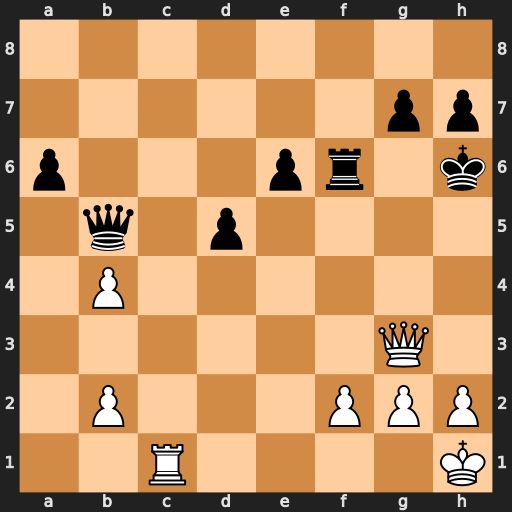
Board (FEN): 8/6pp/p3pr1k/1q1p4/1P6/6Q1/1P3PPP/2R4K
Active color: w
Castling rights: -
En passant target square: -
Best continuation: h4 d4 Rc5 Rf5 Rxb5